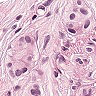
Metastatic tissue present: yes